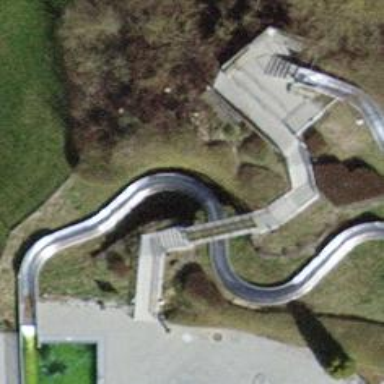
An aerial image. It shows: Playground with slide.